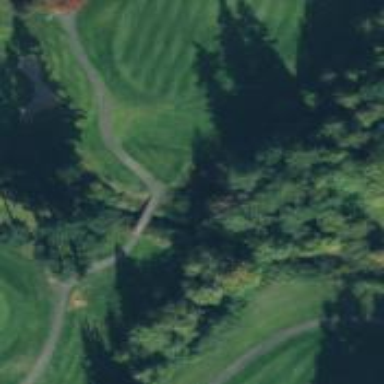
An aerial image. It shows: Golf cartpath that is also road path.